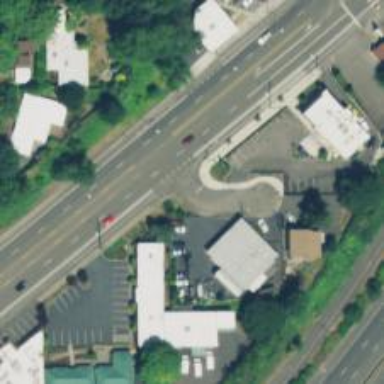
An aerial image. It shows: Stop road.